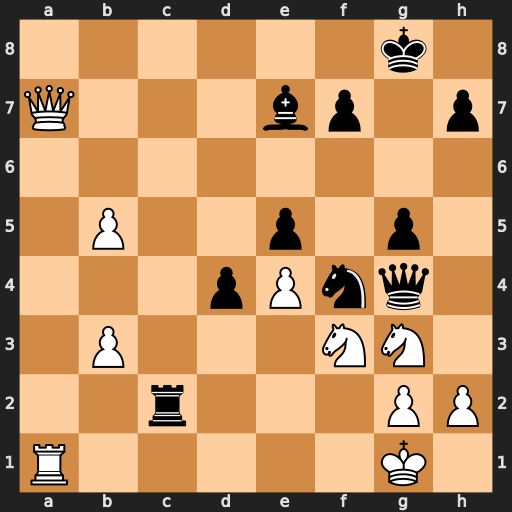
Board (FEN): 6k1/Q3bp1p/8/1P2p1p1/3pPnq1/1P3NN1/2r3PP/R5K1
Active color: w
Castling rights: -
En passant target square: -
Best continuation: Qxe7 Rxg2+ Kh1